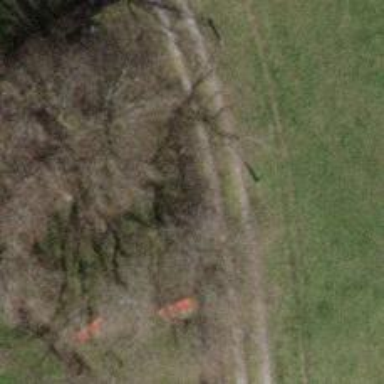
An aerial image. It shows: Hedge acting as barrier.